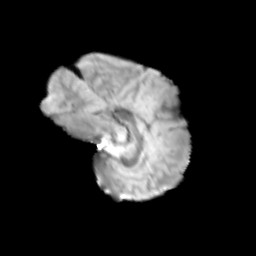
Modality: T2w
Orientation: sagittal
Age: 12
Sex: male
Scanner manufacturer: siemens
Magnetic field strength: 3 T
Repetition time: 3.8 s
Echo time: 0.07 s